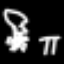
Label: chair